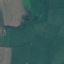
Land use / land cover class: Pasture